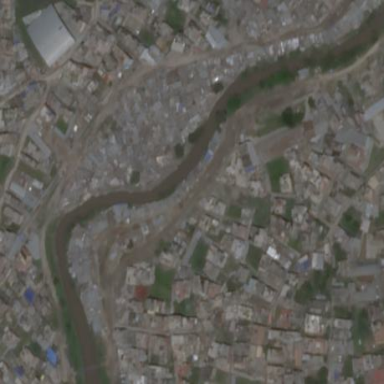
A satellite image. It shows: Informal settlement within residential area.